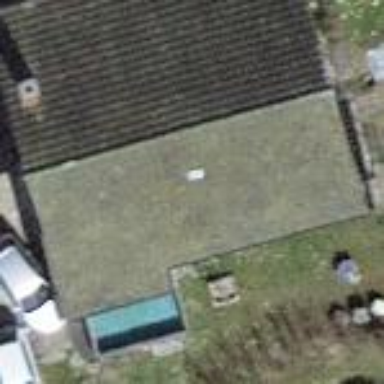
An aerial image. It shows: Building with tile roof.